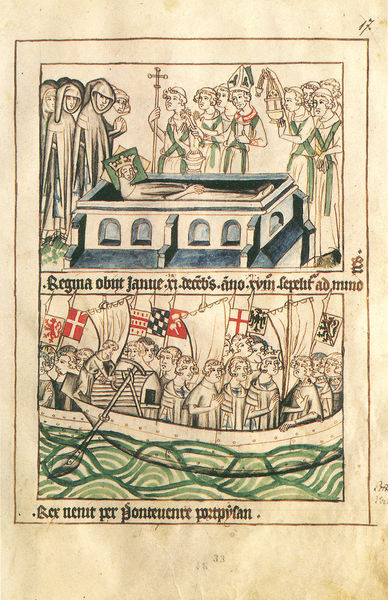
Titel: Trierer Bildhandschrift/Bilderchronik von Kaiser Heinrich VII. und Kurfürst Balduin von Luxemburg 1308-1313/ Kaiser Heinrichs Romfahrt
Schlagwörter: blau, wasser, grün, menschen, see, frankreich, frau, männer, zeichnung, rot, menge, bibel, stein, tod, tot, trauer, bild, kirche, kutte, mantel, blatt, england, krone, boot, paddel, ruder, schiff, schrift, segel, wellen, bilder, fahnen, stab, fahne, flagge, schriftzug, schlacht, bischof, könig, buch, kreuz, religion, druck, comic, seite, illustration, text, tote, schweden, gebet, buchseite, seefahrt, wappen, beerdigung, begräbnis, sarg, garb, grab, mittelalter, priester, weihrauch, geistliche, kreuzzüge, mitra, mönche, seel, königin, speer, speere, flaggen, beweinung, grablegung, bildunterschrift, handschrift, zeichnungen, latein, sarkophag, dänemark, nonnen, aufbahrung, manuskript, bischoff, aufdruck, regina, selig, pabst, auferstehung christi, königign, falggen, seitebuch, buch text, manesse, sarkofag, thomaner